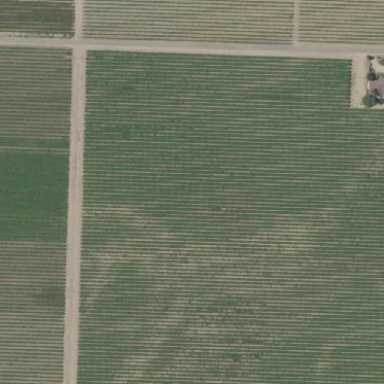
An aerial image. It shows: Vineyard.